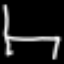
Label: chair